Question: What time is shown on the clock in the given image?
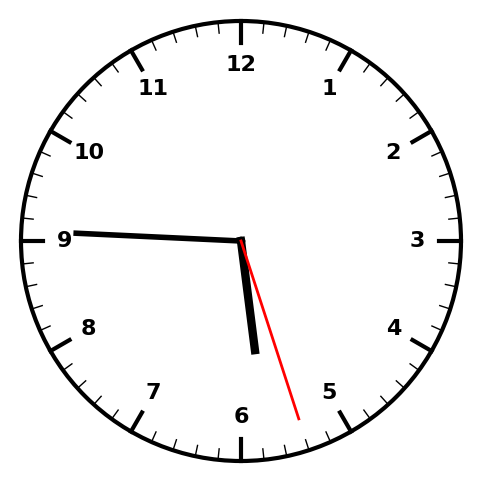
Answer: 05:45:27